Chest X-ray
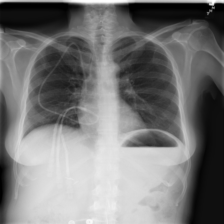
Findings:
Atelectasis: negative
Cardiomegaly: negative
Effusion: negative
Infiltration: negative
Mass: negative
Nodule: negative
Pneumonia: negative
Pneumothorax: negative
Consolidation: negative
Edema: negative
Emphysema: negative
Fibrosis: negative
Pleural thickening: negative
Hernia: negative